Question: I have a problem with simple logarithm computation using FPU. I am using MASM compiler integrated with Visual Studio 2012.
'''
LOCAL log_e_120 : REAL8;
MOV eax, 120
MOVD mm0, eax
MOVQ log_e_120, mm0
FINIT
FLDLN2 ; load log_e(2)
FLD log_e_120 ; load x
FYL2X ; compute log_e(2)*log_2(x) = log_e(x)
FSTP log_e_120 ; store the result
nop
'''
I set a breakpoint at NOP operation to view state of registers/locals and so one.
When the process is at NOP, I'm debugging the value of local log_e_120 in VS2010 watch. It looks like:

All my FLD's operaton has been assembled properly with:
'''
fld qword ptr [log_e_120]
'''
The upper part of screen is for REAL8 type, and the second one at the bottom is result of debugging QWORD type.
I have also changed the type of log_e_120 to REAL8, QWORD, pretty the same effect.
Also: I cannot properly debug the values of my code.
Of course, the result should be about 4.7874917427820458 (<URL>
.
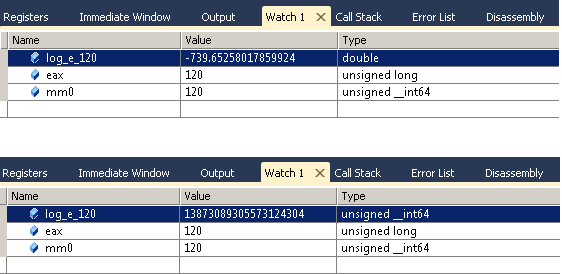
Answer: You have to provide instructions to convert from integer representation to double
'''
fild local_var_120 ; where the variable is stored as integer
'''
or you can simply use your assembler to do it for you:
'''
LOCAL log_e_120: REAL8 120.0
'''